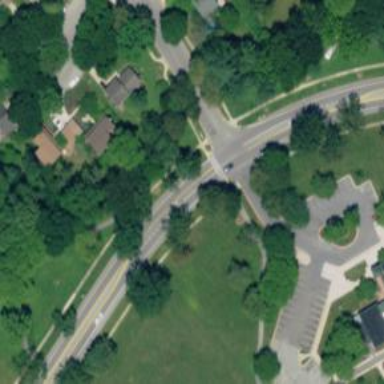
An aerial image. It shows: Footway.